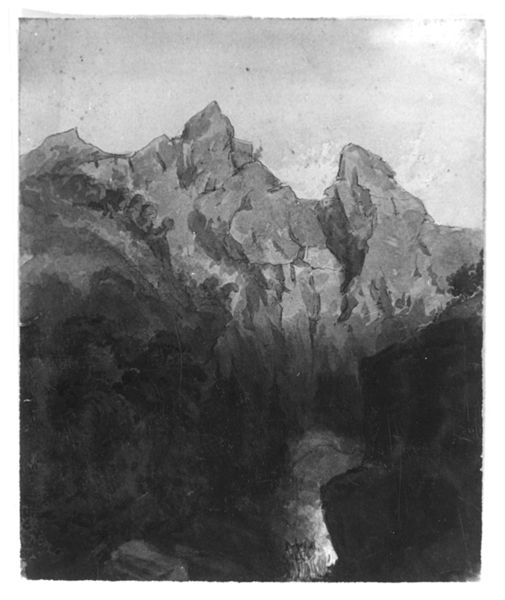
Titel: Hochgebirgslandschaft mit drei Männern an einem Feuer
Künstler: Emil Lugo
Standort: Karlsruhe
Institution: Staatliche Kunsthalle Karlsruhe
Schlagwörter: baum, berg, dunkel, felsen, gemälde, himmel, schatten, wasser, weiß, wolken, aquarell, bäume, fluss, landschaft, see, grau, hell, licht, schwarz, wolke, wand, rahmen, spitze, stein, steine, bild, signatur, bach, natur, spiegelung, gewässer, sonne, spitzen, blatt, tal, wald, wasserfall, papier, paspartout, düster, abhang, berge, fels, felswand, gebirge, gipfel, hang, grafik, schlucht, rand, vogelperspektive, finster, klippe, foto, tusche, druck, schwarz weiss, aquatinta, rom, malerisch, karg, nadelbäume, hänge, klamm, bergen, schroff, mächtig, kantig, snne, grafit, matterhorn, watzmann, langschaft, schwarweiß, josef anton koch, #grau, felsen gipfel, schlucht7, berglandschaft tuschezeichnung, wasser in der schlucht, kahle bergspitzen, wals, passpartoeut, passpartour